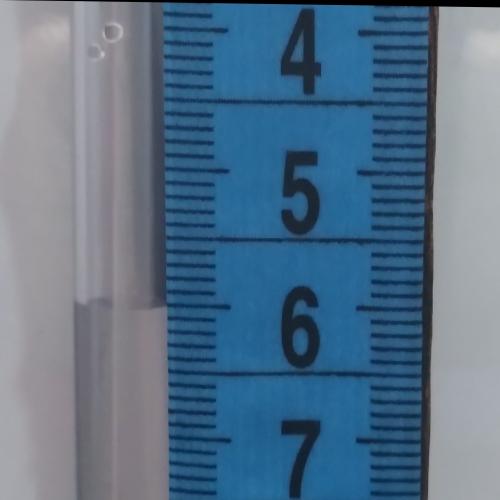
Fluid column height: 6.0 cm